Question: So I have this little problem...
(Windows 10 Education N x64)
I am a GoldSrc engine developer and i am trying to achieve the
following thing with Batch script or PowerShell, to do that automated
task by itself instead of me manually picking every damn folder,
eventually to spare time. :)
I am having directory structure as following:
Main(root) folder names "GoldSrc" is located at "Desktop"
So it goes like this:
Absolute Path:
Image from TREE VIEW:

'''
[Main folder]
C:\Users\Andrej Pozenel\Desktop\GoldSrc
[Source directory to copy from with recursive subdirectories]
C:\Users\Andrej Pozenel\Desktop\GoldSrc\prefabs
[Directory to copy to]
C:\Users\Andrej Pozenel\Desktop\GoldSrc\Maps
'''
I want to lookup into subfolder named "prefabs" and search all
subfolders in that directory for files that have file extension .map
AND .rmf, so both filters together and copy them from its source
location [../GoldSrc/prefabs/like_100_folders_here] to "GoldSrc"
subdirectory named "Maps", everything shown on picture)
So i want the things look like this after this process:
'C:\Users\myusername\Desktop\GoldSrc\Maps': blabla.map bleble.rmf
bleble.rmf cacac.rmf adasdad.map ...
and not each file in its own directory like it is in source dir...
Thanks in advance
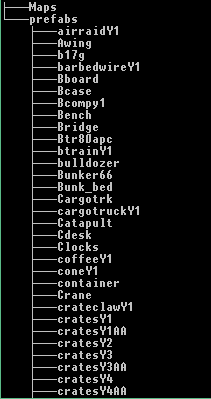
Answer: '''
pushd "C:\Users\myusername\Desktop\GoldSrc"
for /f "delims=" %%a in ('dir /s /b /a-d .\prefabs\*.map .\prefabs\*.rmf') do ECHO copy "%%a" ".\maps\"
popd
'''
Should execute this.
First move to the required subdirectory, then perform a directory scan including subdirectories in basic form and excluding directorynames. For each returned line matching either of the filespecs, assign the name found to '%%a', then copy that file to the required subdirectory.
then return to the original directory.
The commands generated will simply be 'echo'ed to the console. To actually execute the command (after checking), remove the 'ECHO' keyword.
Note that this is a batch file, and not intended to be executed directly from the prompt.